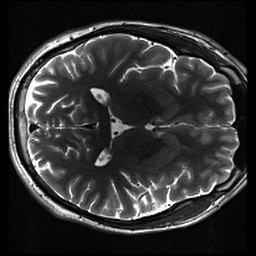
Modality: inplaneT2
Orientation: axial